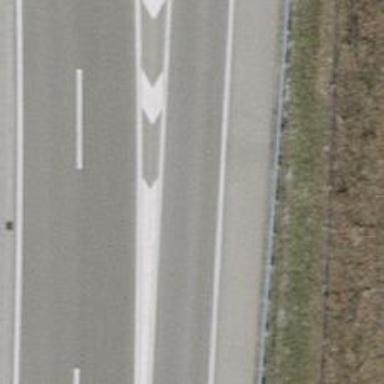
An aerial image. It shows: Trunk link highway.